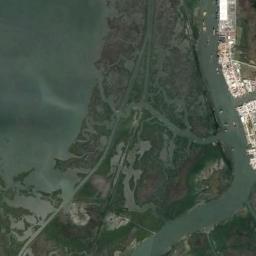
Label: wetland